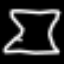
Label: hourglass